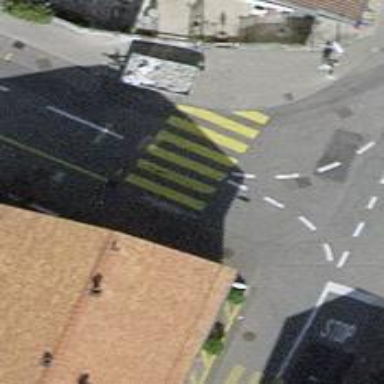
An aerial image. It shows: Marked crossing with zebra stripes on the road.